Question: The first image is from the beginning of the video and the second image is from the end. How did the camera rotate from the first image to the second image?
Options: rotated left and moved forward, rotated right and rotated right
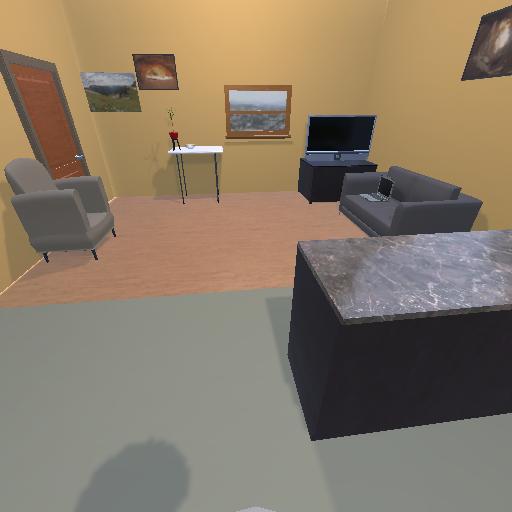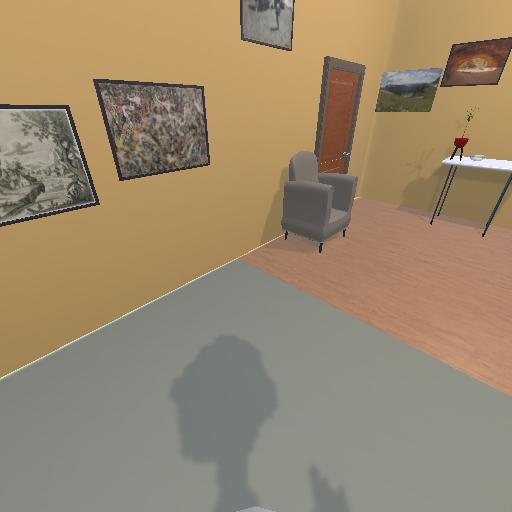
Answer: rotated left and moved forward